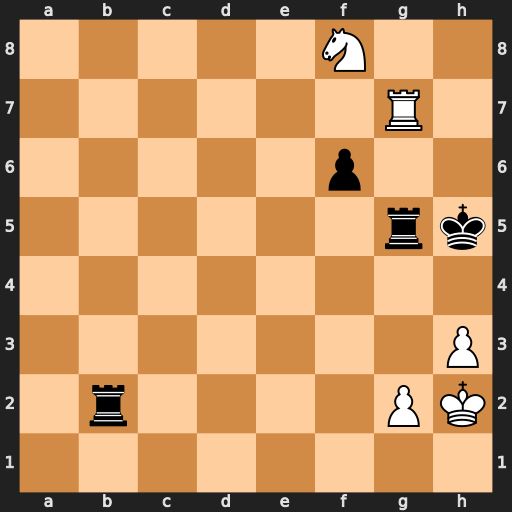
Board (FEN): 5N2/6R1/5p2/6rk/8/7P/1r4PK/8
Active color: w
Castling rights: -
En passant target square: -
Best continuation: Rh7#